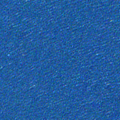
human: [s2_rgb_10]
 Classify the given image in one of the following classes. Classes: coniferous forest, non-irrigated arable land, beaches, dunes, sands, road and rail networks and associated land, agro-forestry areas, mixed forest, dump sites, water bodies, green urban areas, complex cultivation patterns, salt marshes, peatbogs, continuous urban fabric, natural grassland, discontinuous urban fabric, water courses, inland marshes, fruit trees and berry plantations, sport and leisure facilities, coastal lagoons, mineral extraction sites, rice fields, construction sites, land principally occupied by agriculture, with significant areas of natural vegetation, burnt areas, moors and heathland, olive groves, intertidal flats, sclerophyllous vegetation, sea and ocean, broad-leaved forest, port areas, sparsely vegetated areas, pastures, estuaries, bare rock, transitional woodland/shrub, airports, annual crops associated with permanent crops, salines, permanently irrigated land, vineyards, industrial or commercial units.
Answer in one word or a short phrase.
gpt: sea and ocean